Question: I have used datagrid on many projects populate the grid using the following "Usual data structure" and brought the standard o/p as shown below Image.
But now for one assignment I want to bring the same grid result using the below mentioned "Complex data structure" (nested array). I have some Idea which is process the data before pushing it to the Grid but the problem am having is I need to perform some update , edit delete operation through the grid renderers and the same should be reflected into the source collection also. Please let me know is there a way I can use the "Complex structure" and bring the expected o/p using any flex in build properties. Thanks in Advance.
Usual data structure
'''
steps = [a,b,c];
a = {x:100,y:y1,z:z1};
b = {x:200,y:y2,z:z2};
c = {x:300,y:y3,z:z3};
'''
Complex data structure
'''
[] is an Array collection not Array type.
a = [100,y1,z1];
b = [200,y2,z2];
c = [300,y3,z3];
steps = [[a,some objects],[b,some objects],[c,some objects]];
'''

'''
<?xml version="1.0" encoding="utf-8"?>
<mx:Application xmlns:mx="http://www.adobe.com/2006/mxml" layout="absolute" creationComplete="init()">
<mx:Script>
<![CDATA[
import mx.collections.ArrayCollection;
private var a:ArrayCollection = new ArrayCollection(['x1','y1','z1']);
private var b:ArrayCollection = new ArrayCollection(['x2','y2','z2']);
private var c:ArrayCollection = new ArrayCollection(['x3','y3','z3']);
[Bindable]
private var stepsObjs:ArrayCollection = new ArrayCollection([{ items: a},{ items: b},{ items: c}]);
]]>
</mx:Script>
<mx:DataGrid dataProvider="{stepsObjs}" >
<mx:columns>
<mx:DataGridColumn dataField="items.0" headerText="x" />
<mx:DataGridColumn dataField="items.1" headerText="y" />
<mx:DataGridColumn dataField="items.2" headerText="z" />
</mx:columns>
</mx:DataGrid>
</mx:Application>
'''
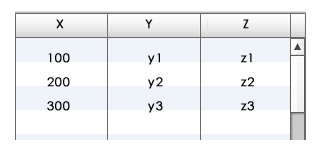
Answer: Replacing with code to solve the new question.
---
This one worked for me:
'''
<?xml version="1.0" encoding="utf-8"?>
<s:Application xmlns:fx="http://ns.adobe.com/mxml/2009"
xmlns:s="library://ns.adobe.com/flex/spark"
xmlns:mx="library://ns.adobe.com/flex/mx" minWidth="955" minHeight="600"
>
<fx:Script>
<![CDATA[
import mx.collections.ArrayCollection;
private var a:ArrayCollection = new ArrayCollection([100,'y1','z1']);
private var b:ArrayCollection = new ArrayCollection([200,'y2','z2']);
private var c:ArrayCollection = new ArrayCollection([300,'y3','z3']);
private var stepsObjs:ArrayCollection = new ArrayCollection([{ items: a},{ items: b},{ items: c}]);
private var stepsColl:ArrayCollection = new ArrayCollection([[a],[b],[c]]);
]]>
</fx:Script>
<s:layout>
<s:VerticalLayout />
</s:layout>
<mx:DataGrid dataProvider="{stepsObjs}" >
<mx:columns>
<mx:DataGridColumn dataField="items.0" headerText="x" />
<mx:DataGridColumn dataField="items.1" headerText="y" />
<mx:DataGridColumn dataField="items.2" headerText="z" />
</mx:columns>
</mx:DataGrid>
<mx:DataGrid dataProvider="{stepsColl}" >
<mx:columns>
<mx:DataGridColumn dataField="0.0" headerText="x" />
<mx:DataGridColumn dataField="0.1" headerText="y" />
<mx:DataGridColumn dataField="0.2" headerText="z" />
</mx:columns>
</mx:DataGrid>
</s:Application>
'''